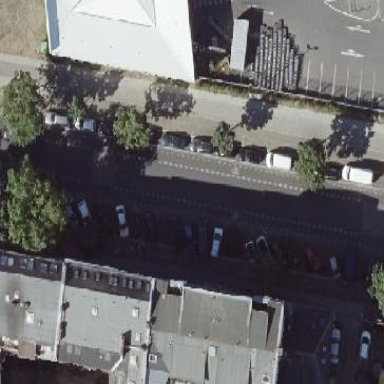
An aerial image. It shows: Street-side parking area.